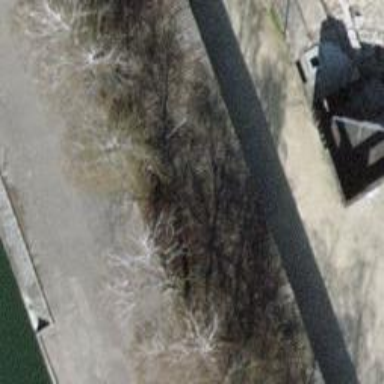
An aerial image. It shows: Brown bench.